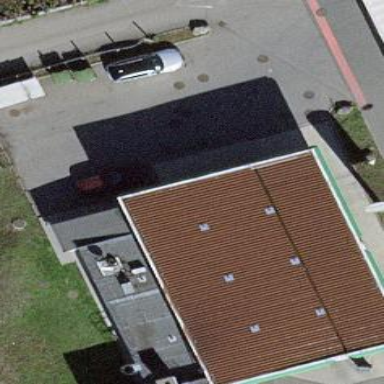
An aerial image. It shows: Fuel amenity located on the roof of building.